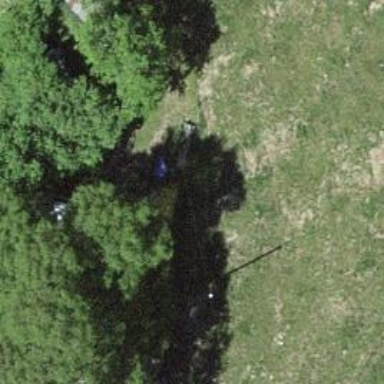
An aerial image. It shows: Grassy path with no sidewalk.